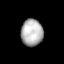
Tissue: lung
Cell type: Others
Senescence score: 0.7631
Nuclear area (px): 578
Mean DAPI intensity: 177.659